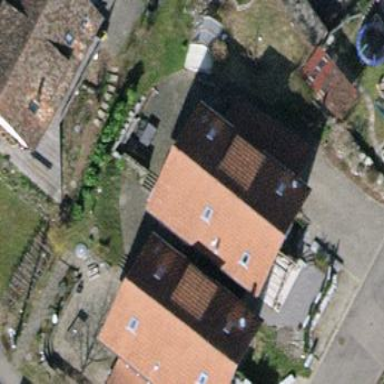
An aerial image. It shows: Detached building with gabled roof.